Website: crate-barrel
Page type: billing-address
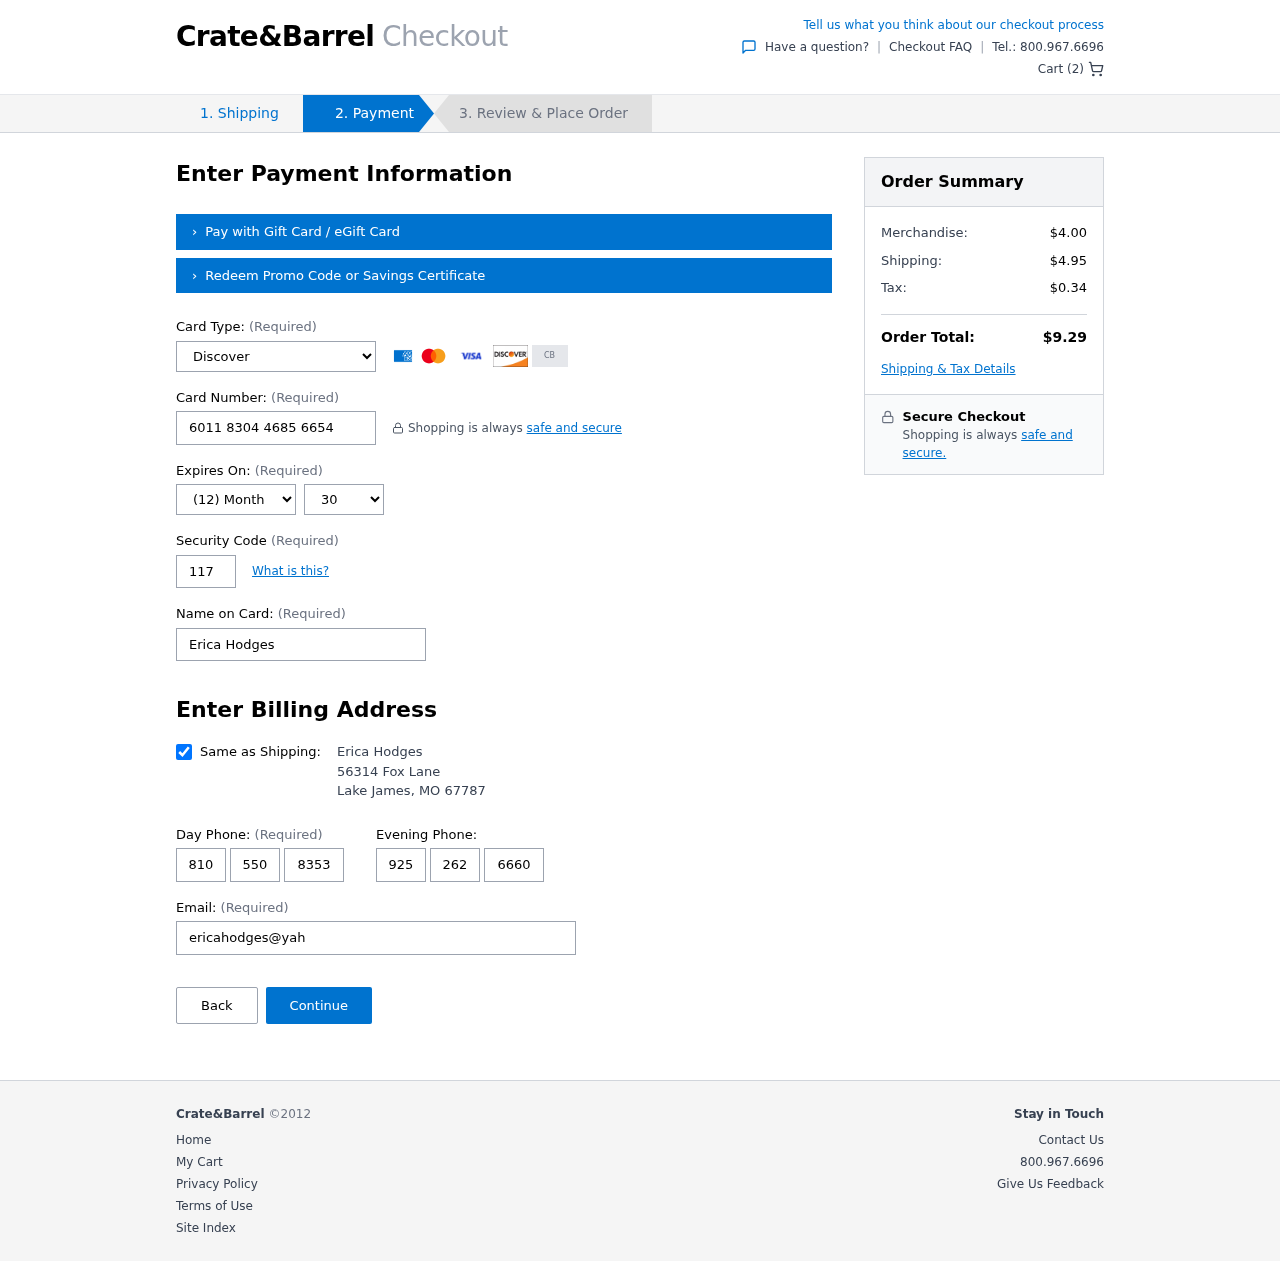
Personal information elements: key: PII_CARD_CVV
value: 117
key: PII_CARD_EXPIRY_MONTH
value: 12
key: PII_CARD_EXPIRY_YEAR
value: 30
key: PII_CARD_NUMBER
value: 6011 8304 4685 6654
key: PII_CARD_TYPE
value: Discover
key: PII_CITY
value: Lake James
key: PII_EMAIL
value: ericahodges@yahoo.com
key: PII_FULLNAME
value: Erica Hodges
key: PII_PHONE_ALT_AREA
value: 925
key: PII_PHONE_ALT_PREFIX
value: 262
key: PII_PHONE_ALT_SUFFIX
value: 6660
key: PII_PHONE_AREA
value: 810
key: PII_PHONE_PREFIX
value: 550
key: PII_PHONE_SUFFIX
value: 8353
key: PII_POSTCODE
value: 67787
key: PII_STATE_ABBR
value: MO
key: PII_STREET
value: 56314 Fox Lane
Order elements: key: ORDER_NUM_ITEMS
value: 2
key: ORDER_SUBTOTAL
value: $4.00
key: ORDER_SHIPPING_COST
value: $4.95
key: ORDER_TAX
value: $0.34
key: ORDER_TOTAL
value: $9.29